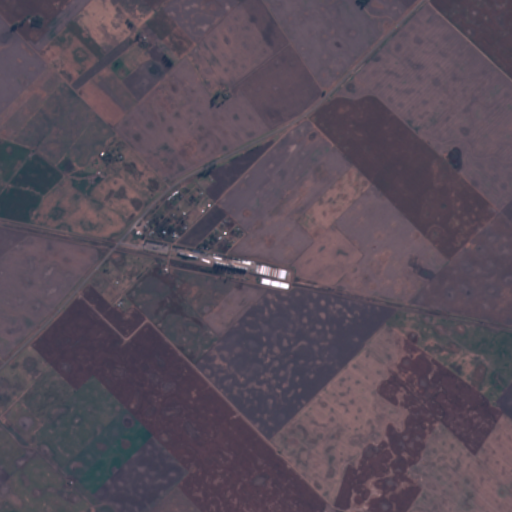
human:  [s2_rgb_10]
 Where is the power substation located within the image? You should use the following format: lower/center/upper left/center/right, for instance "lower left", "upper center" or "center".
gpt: The power substation is located in the center left of the image.
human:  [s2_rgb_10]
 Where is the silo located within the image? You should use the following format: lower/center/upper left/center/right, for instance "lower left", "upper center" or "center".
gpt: The silo is located in the center of the image.
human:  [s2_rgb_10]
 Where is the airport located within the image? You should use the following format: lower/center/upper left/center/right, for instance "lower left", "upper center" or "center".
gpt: There is no airport in the image.